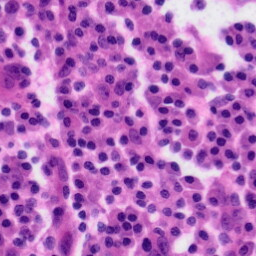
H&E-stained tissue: Tonsil